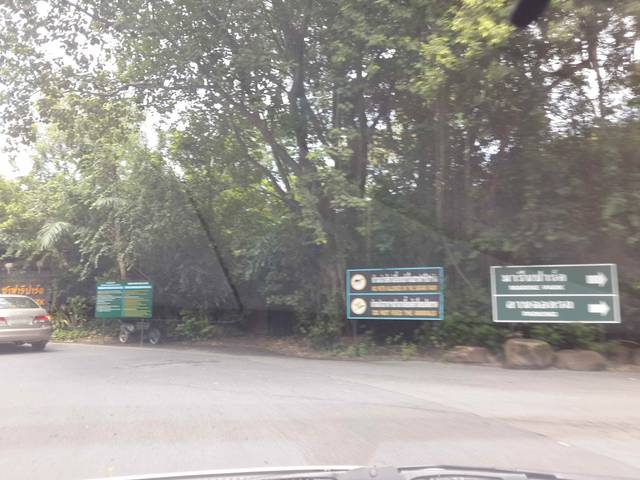
Region: Thailand
Coordinates: 13.867, 100.706